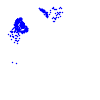
Particle: electron